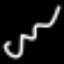
Label: squiggle